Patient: sex F, age 65
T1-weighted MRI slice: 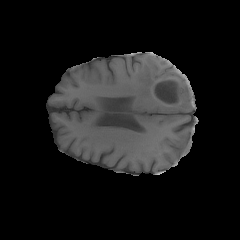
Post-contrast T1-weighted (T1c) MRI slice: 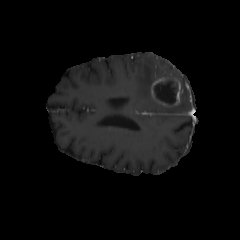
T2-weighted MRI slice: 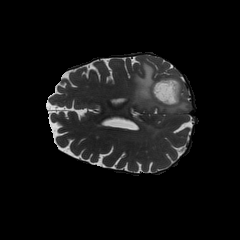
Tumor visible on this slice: yes
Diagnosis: Glioblastoma, IDH-wildtype
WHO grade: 4